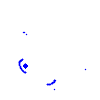
Particle: pion